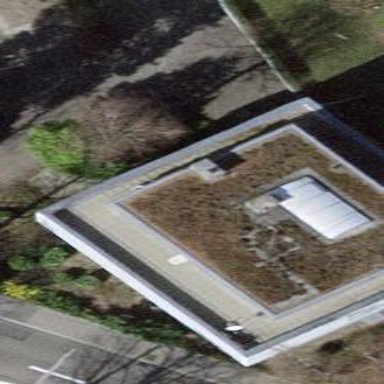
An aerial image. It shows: Building part with flat roof.